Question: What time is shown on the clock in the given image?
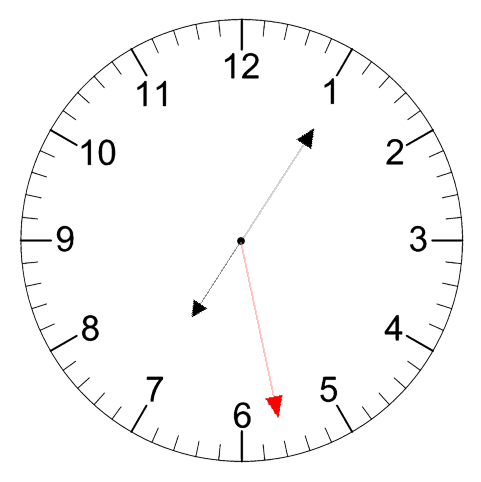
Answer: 07:05:28